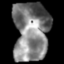
Tissue: skin
Cell type: Epithelial cells
Senescence score: 0.2839
Nuclear area (px): 2073
Mean DAPI intensity: 128.091